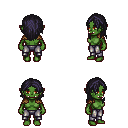
a pixel art fantasy rpg character, female body template, orc, green skin, leather shoulder armor, metal pants, raven long hairstyle, four views (front, back, left, right), 2x2 character sprite sheet, small pixel art, hard edges, no anti-aliasing